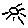
Label: sun